Question: I'm using paperclip to drag and drop image with dropzone. And i have a problem to insert image into database. So, please help me to fix that.
This is my error when i check log file:
'''
Processing by UploadsController#create as JSON
Parameters: {"utf8"=>"", "authenticity_token"=>"iuwYSudAJbAJMuJ2CLLdNhHF1o3pS1uxfwE+T7Li1mw=", "upload"=>{"image"=>#<ActionDispatch::Http::UploadedFile:0x3350fe8 @original_filename="Koala.jpg", @content_type="image/jpeg", @headers="Content-Disposition: form-data; name="upload[image]"; filename="Koala.jpg"
Content-Type: image/jpeg
", @tempfile=#<File:C:/Users/QUANGD~1/AppData/Local/Temp/RackMultipart20141110-4904-1ecpi5y>>}}
[1m[35m (1.0ms)[0m begin transaction
[1m[36m (0.0ms)[0m [1mrollback transaction[0m
image: /images/original/missing.png
[1m[35m (0.0ms)[0m begin transaction
[1m[36m (0.0ms)[0m [1mrollback transaction[0m
Completed 400 Bad Request in 28.0ms (Views: 0.0ms | ActiveRecord: 1.0ms)
'''
I dont know what missing.pmg is.
This is my upload model
'''
class Upload < ActiveRecord::Base
attr_accessible :image
has_attached_file :image, :styles => { :medium => "300x300>",:thumb => "100x100>" }
validates_attachment :image,
:presence => true,
:content_type => { :content_type => /\Aimage\/.*\Z/ },
:size => { :less_than => 1.megabyte }
end
'''
My upload controller
'''
class UploadsController < ApplicationController
def new
@upload = Upload.new
end
def create
@upload = Upload.create(:image => params[:image])
logger.debug "image: #{@upload.image}"
if @upload.save
render json: { message: "success" }, :status => 200
else
render json: { error: @upload.errors.full_messages.join(',')}, :status => 400
end
end
end
'''
My upload html
'''
<script>
$(document).ready(function(){
// disable auto discover
Dropzone.autoDiscover = false;
// grap our upload form by its id
$("#new_upload").dropzone({
// restrict image size to a maximum 1MB
maxFilesize: 1,
// changed the passed param to one accepted by
// our rails app
paramName: "upload[image]",
// show remove links on each image upload
addRemoveLinks: true
});
});
</script>
<div class="medium-4 medium-centered row">
<div class="medium-10 medium-centered columns">
<%= form_for(@upload, html: { multipart: true, class: "dropzone"}) do |f| %>
<div class="fallback">
<%= f.file_field :image %>
<br>
<%= f.submit "Upload" %>
</div>
<% end %>
</div>
</div>
'''
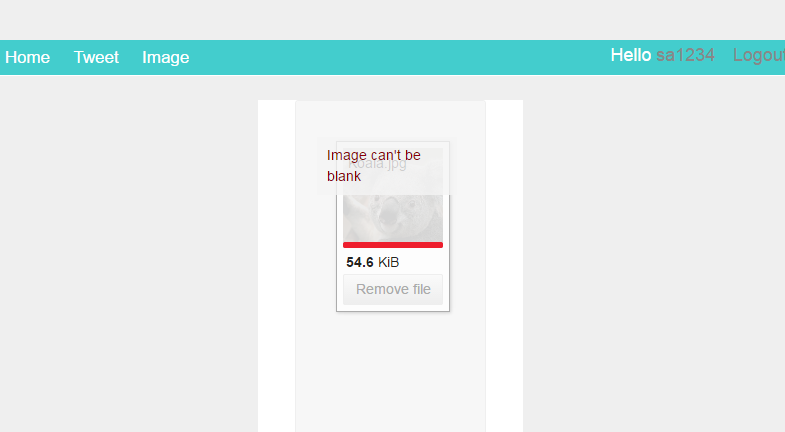
Answer: Look at your log:
'''
Parameters: {"upload"=>{"image"=>#<ActionDispatch::Http::UploadedFile:0x3350fe8 @original_filename="Koala.jpg", @content_type="image/jpeg", @headers="Content-Disposition: form-data; name="upload[image]"; filename="Koala.jpg"
Content-Type: image/jpeg
", @tempfile=#<File:C:/Users/QUANGD~1/AppData/Local/Temp/RackMultipart20141110-4904-1ecpi5y>>}}
'''
And in script in html:
'''
# .....
paramName: "upload[image]"
# .....
'''
So i think you should fix 'create' action:
'''
# .....
@upload = Upload.create(:image => params[:upload][:image])
# .....
'''